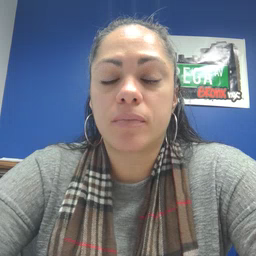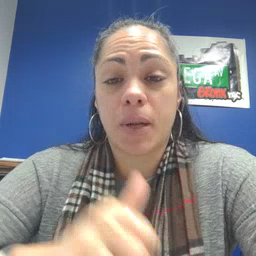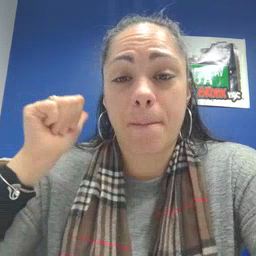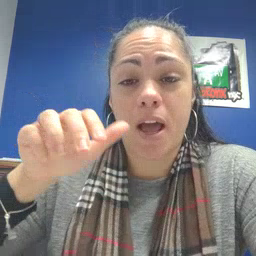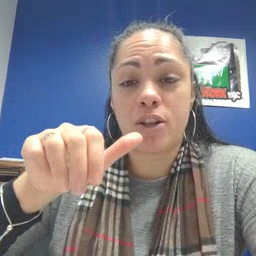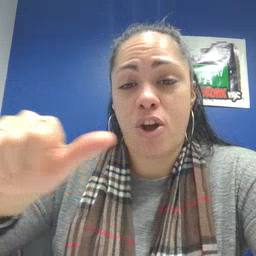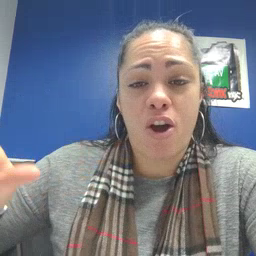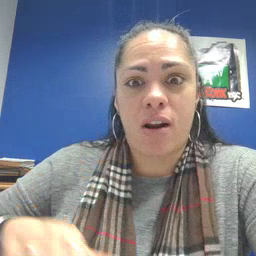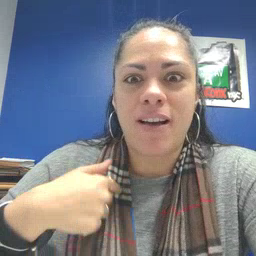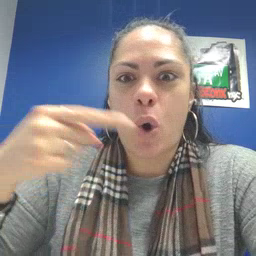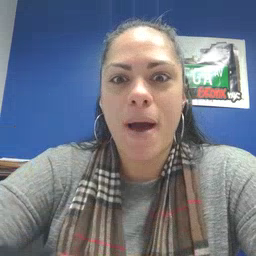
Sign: backyard